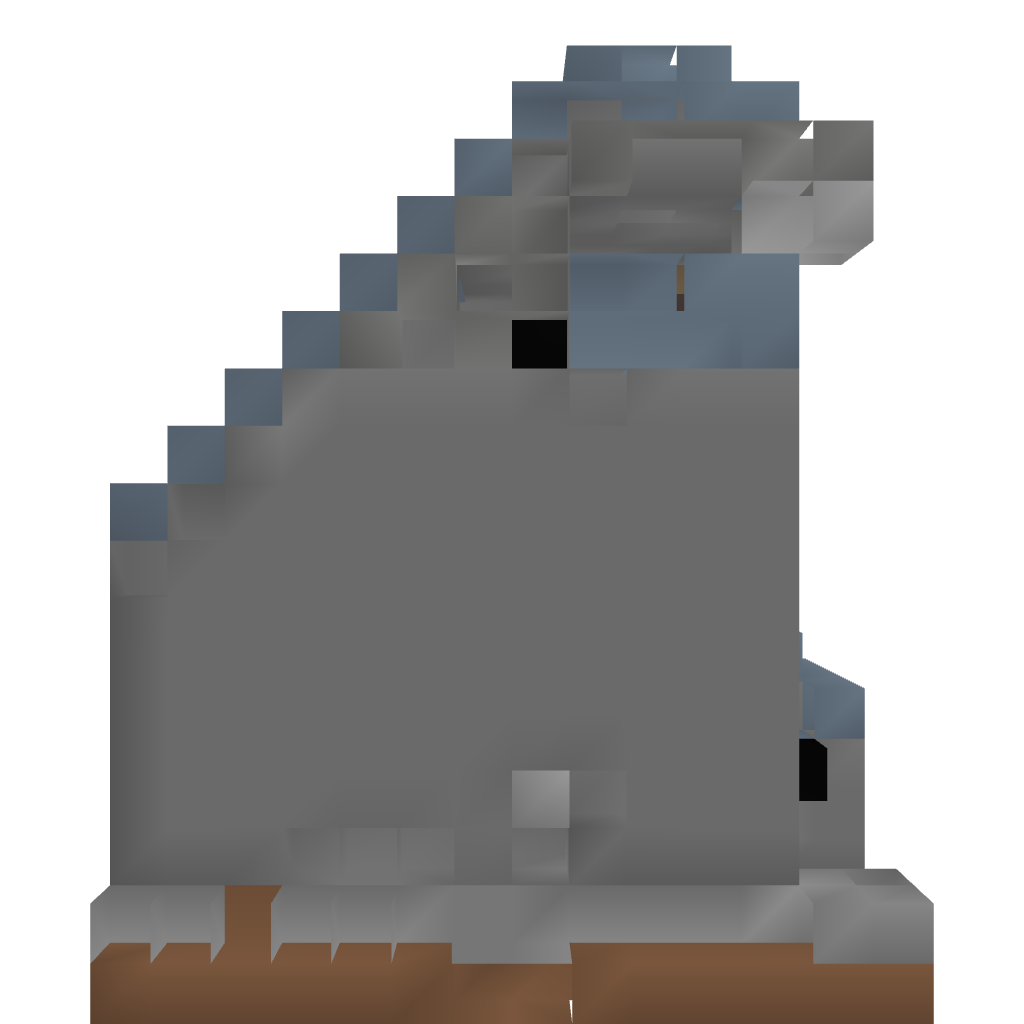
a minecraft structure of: Minecart(railess)